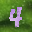
Label: 4